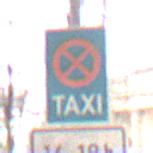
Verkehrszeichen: Taxenstand
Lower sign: ZeitangabenOhneBeschraenkungAufWochentage1
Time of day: Midday
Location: Outdoor (Nature)
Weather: Overcast
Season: NotSpecified
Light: Natural